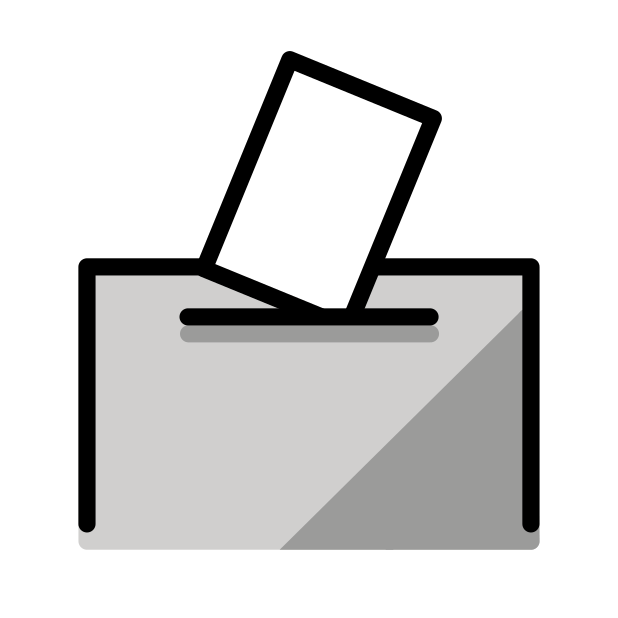
ballot box with ballot